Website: macys
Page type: billing-address
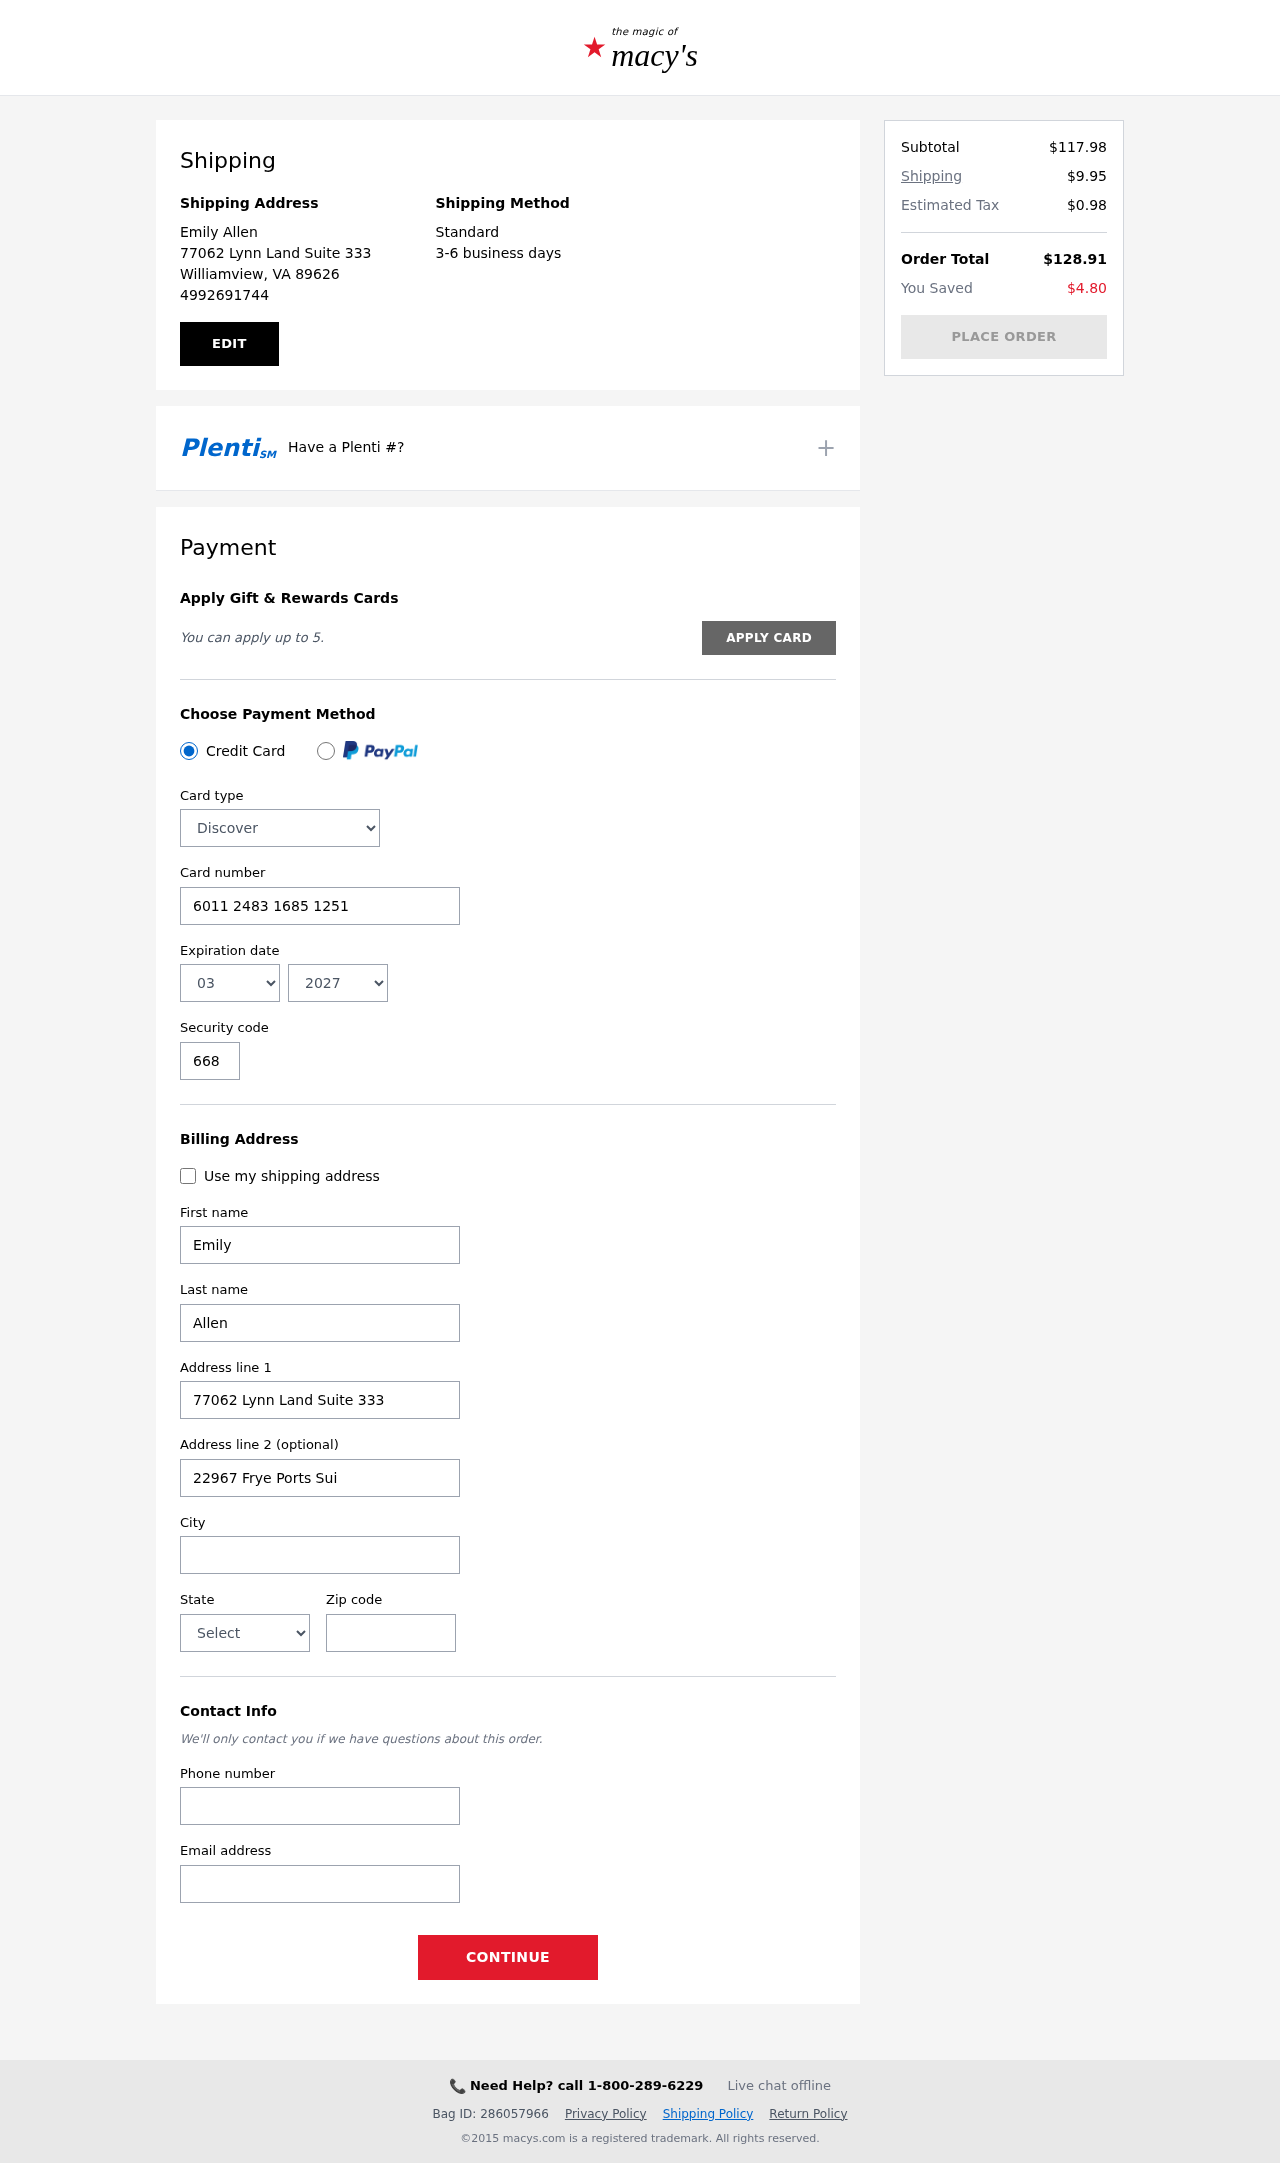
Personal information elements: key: PII_CARD_CVV
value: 668
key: PII_CARD_EXPIRY_MONTH
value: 03
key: PII_CARD_EXPIRY_YEAR
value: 27
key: PII_CARD_NUMBER
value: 6011 2483 1685 1251
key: PII_CARD_TYPE
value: Discover
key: PII_CITY
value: Williamview
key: PII_CITY_STATE_ZIP
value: Williamview, VA 89626
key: PII_EMAIL
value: emily.allen@gmail.com
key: PII_FIRSTNAME
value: Emily
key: PII_FULLNAME
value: Emily Allen
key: PII_LASTNAME
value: Allen
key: PII_PHONE
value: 4992691744
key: PII_POSTCODE
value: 89626
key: PII_STATE
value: Virginia
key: PII_STREET
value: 77062 Lynn Land Suite 333
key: PII_STREET2
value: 22967 Frye Ports Suite 112
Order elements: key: ORDER_SUBTOTAL
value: $117.98
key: ORDER_SHIPPING_COST
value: $9.95
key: ORDER_TAX
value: $0.98
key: ORDER_TOTAL
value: $128.91
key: ORDER_SAVINGS
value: $4.80